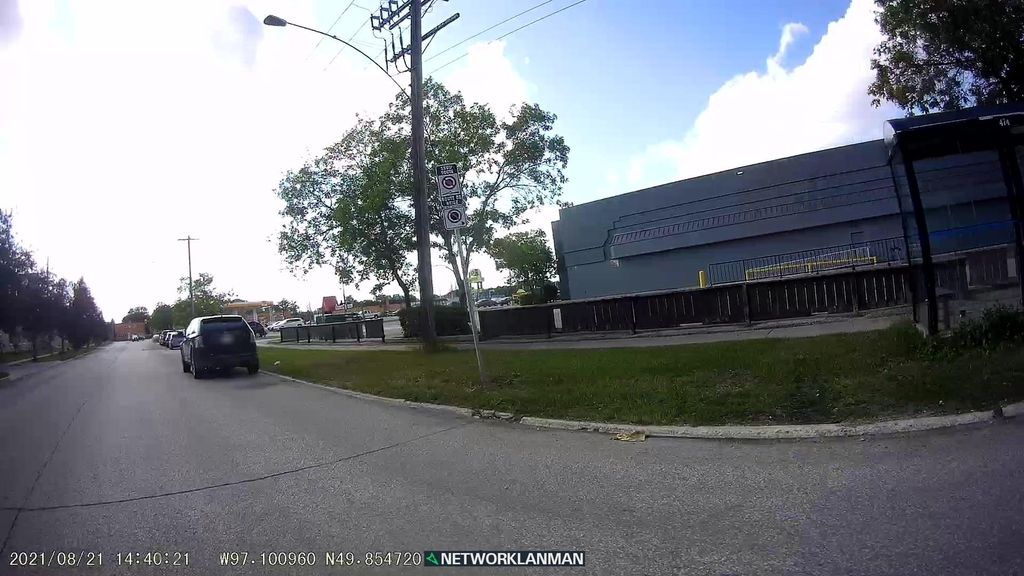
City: winnipeg